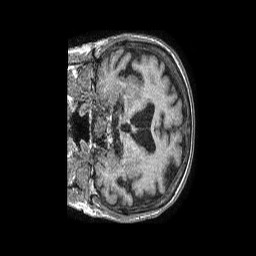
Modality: T1w
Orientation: coronal
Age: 86
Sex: female
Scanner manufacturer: philips
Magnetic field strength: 1.5 T
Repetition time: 0.007811 s
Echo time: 0.003664 s